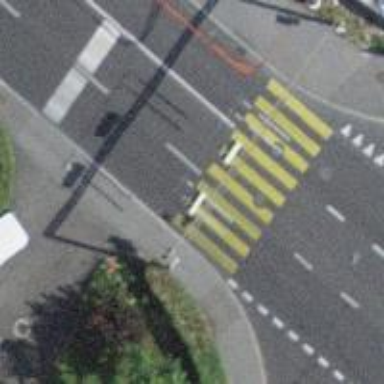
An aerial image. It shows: Zebra crossing controlled by traffic signals.